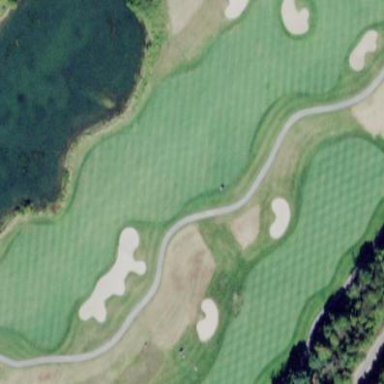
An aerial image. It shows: Golf fairway surrounded by grass.